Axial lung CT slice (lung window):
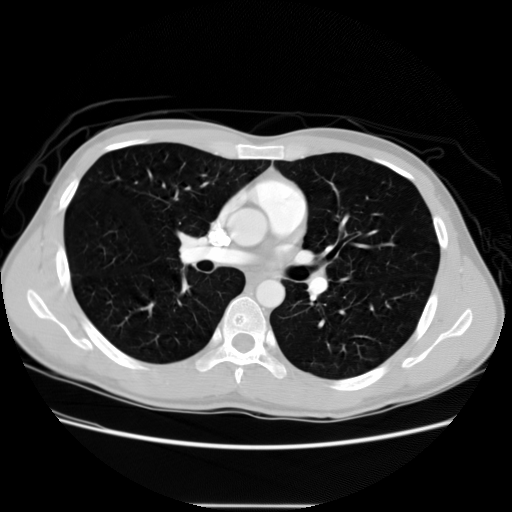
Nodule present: no